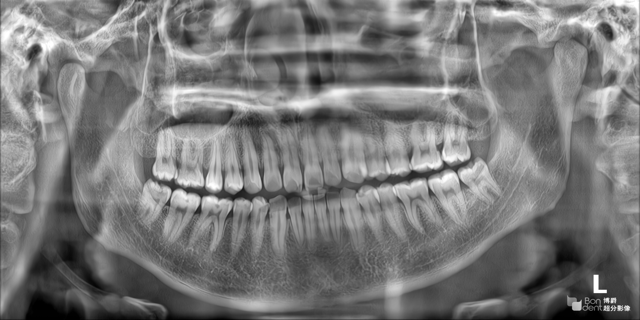
adult